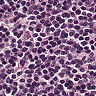
Metastatic tissue present: no